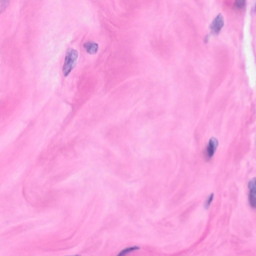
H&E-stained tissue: Breast